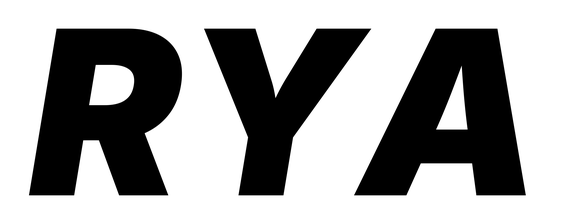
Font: Inter-Italic_Black_Italic